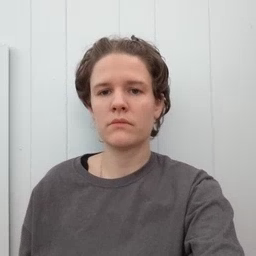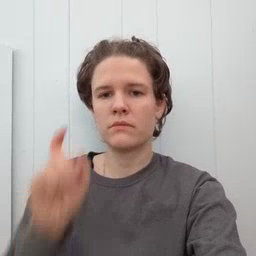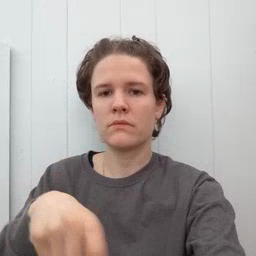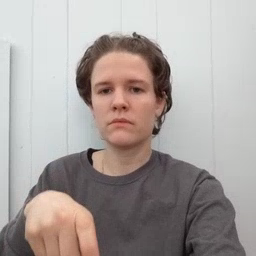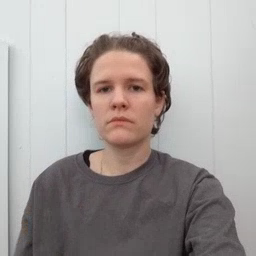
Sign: haveto